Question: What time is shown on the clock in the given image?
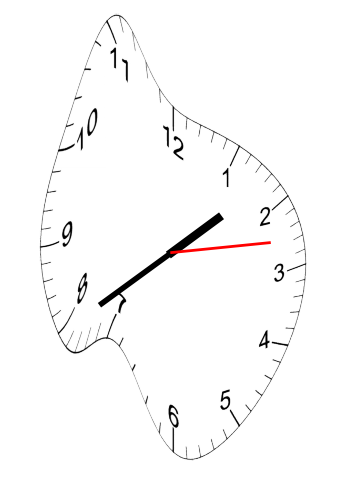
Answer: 01:39:13